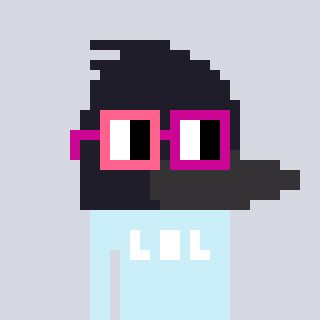
a pixel art character with square pink and red glasses, a raven-shaped head and a cold-colored body on a cool background